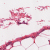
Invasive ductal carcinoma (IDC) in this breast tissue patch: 0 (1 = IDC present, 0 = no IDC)